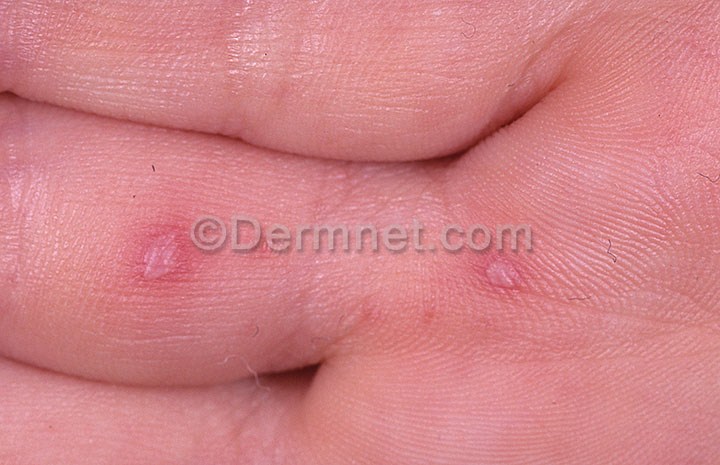
Disease: Exanthems and Drug Eruptions